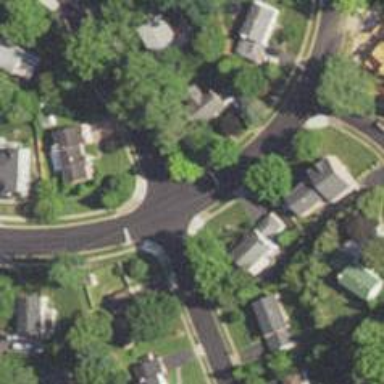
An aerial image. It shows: Neighborhood.